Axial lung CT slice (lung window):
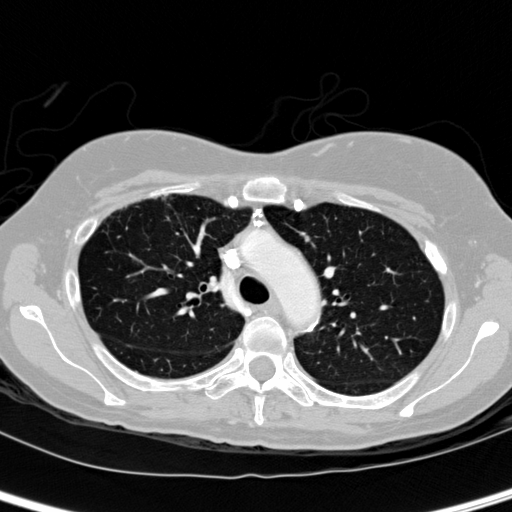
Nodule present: no